Question: I have small problem with setting up my Neo4j. More precisely my problem concerns Sample DataSets which i found here:
<URL>
I downloaded it (Jim Webber's Doctor Who Data Set ), extracted in to database catalog, and started Neo4j.
I got an error message, so I set 'allow_store_upgrade=true' in a config file.
Neo4j started, but unfortunately I can't see any Node Labels in a web client app.

I'm sure that there should be labels like Character or Species.
I can add my own labels nnd I can see them then.
'''
match (n {character:'Doctor'})
set n :myTestLabel
return n
'''
Are the original labels lost after 'allow_store_upgrade=true'?
I'm using Neo4j 2.1.7 on Windows 8.1
If you have any ideas how to solve this issue, please let me know!
Thanks!
Mike
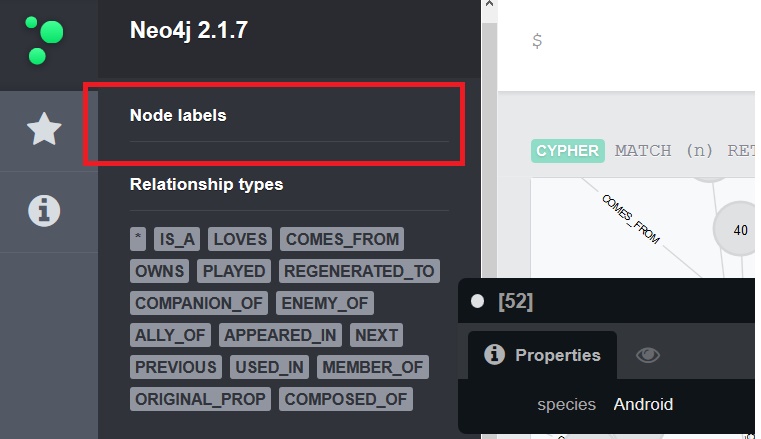
Answer: It could be that the original data was for Neo4j 1.9 and didn't yet contain labels. I'll check and update the dataset if necessary.
You can list the existing labels by running
'''
MATCH (n)
RETURN labels(n), count(*)
'''